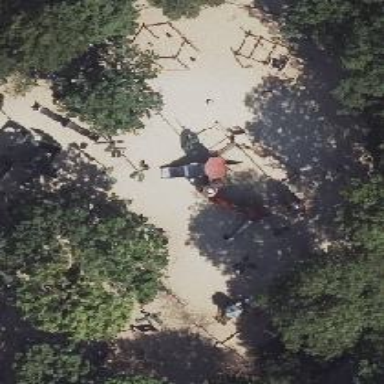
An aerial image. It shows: Playground featuring rope bridge.